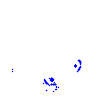
Particle: pion